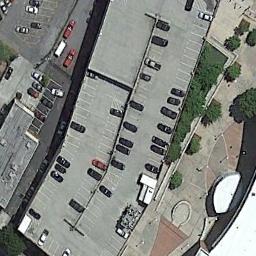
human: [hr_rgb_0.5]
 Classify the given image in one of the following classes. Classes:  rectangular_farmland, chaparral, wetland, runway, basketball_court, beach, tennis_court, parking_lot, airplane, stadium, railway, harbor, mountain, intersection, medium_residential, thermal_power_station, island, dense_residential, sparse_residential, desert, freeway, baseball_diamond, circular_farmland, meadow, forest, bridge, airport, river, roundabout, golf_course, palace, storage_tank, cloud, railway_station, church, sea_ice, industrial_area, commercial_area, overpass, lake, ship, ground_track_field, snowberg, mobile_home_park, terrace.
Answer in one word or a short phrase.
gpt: parking_lot